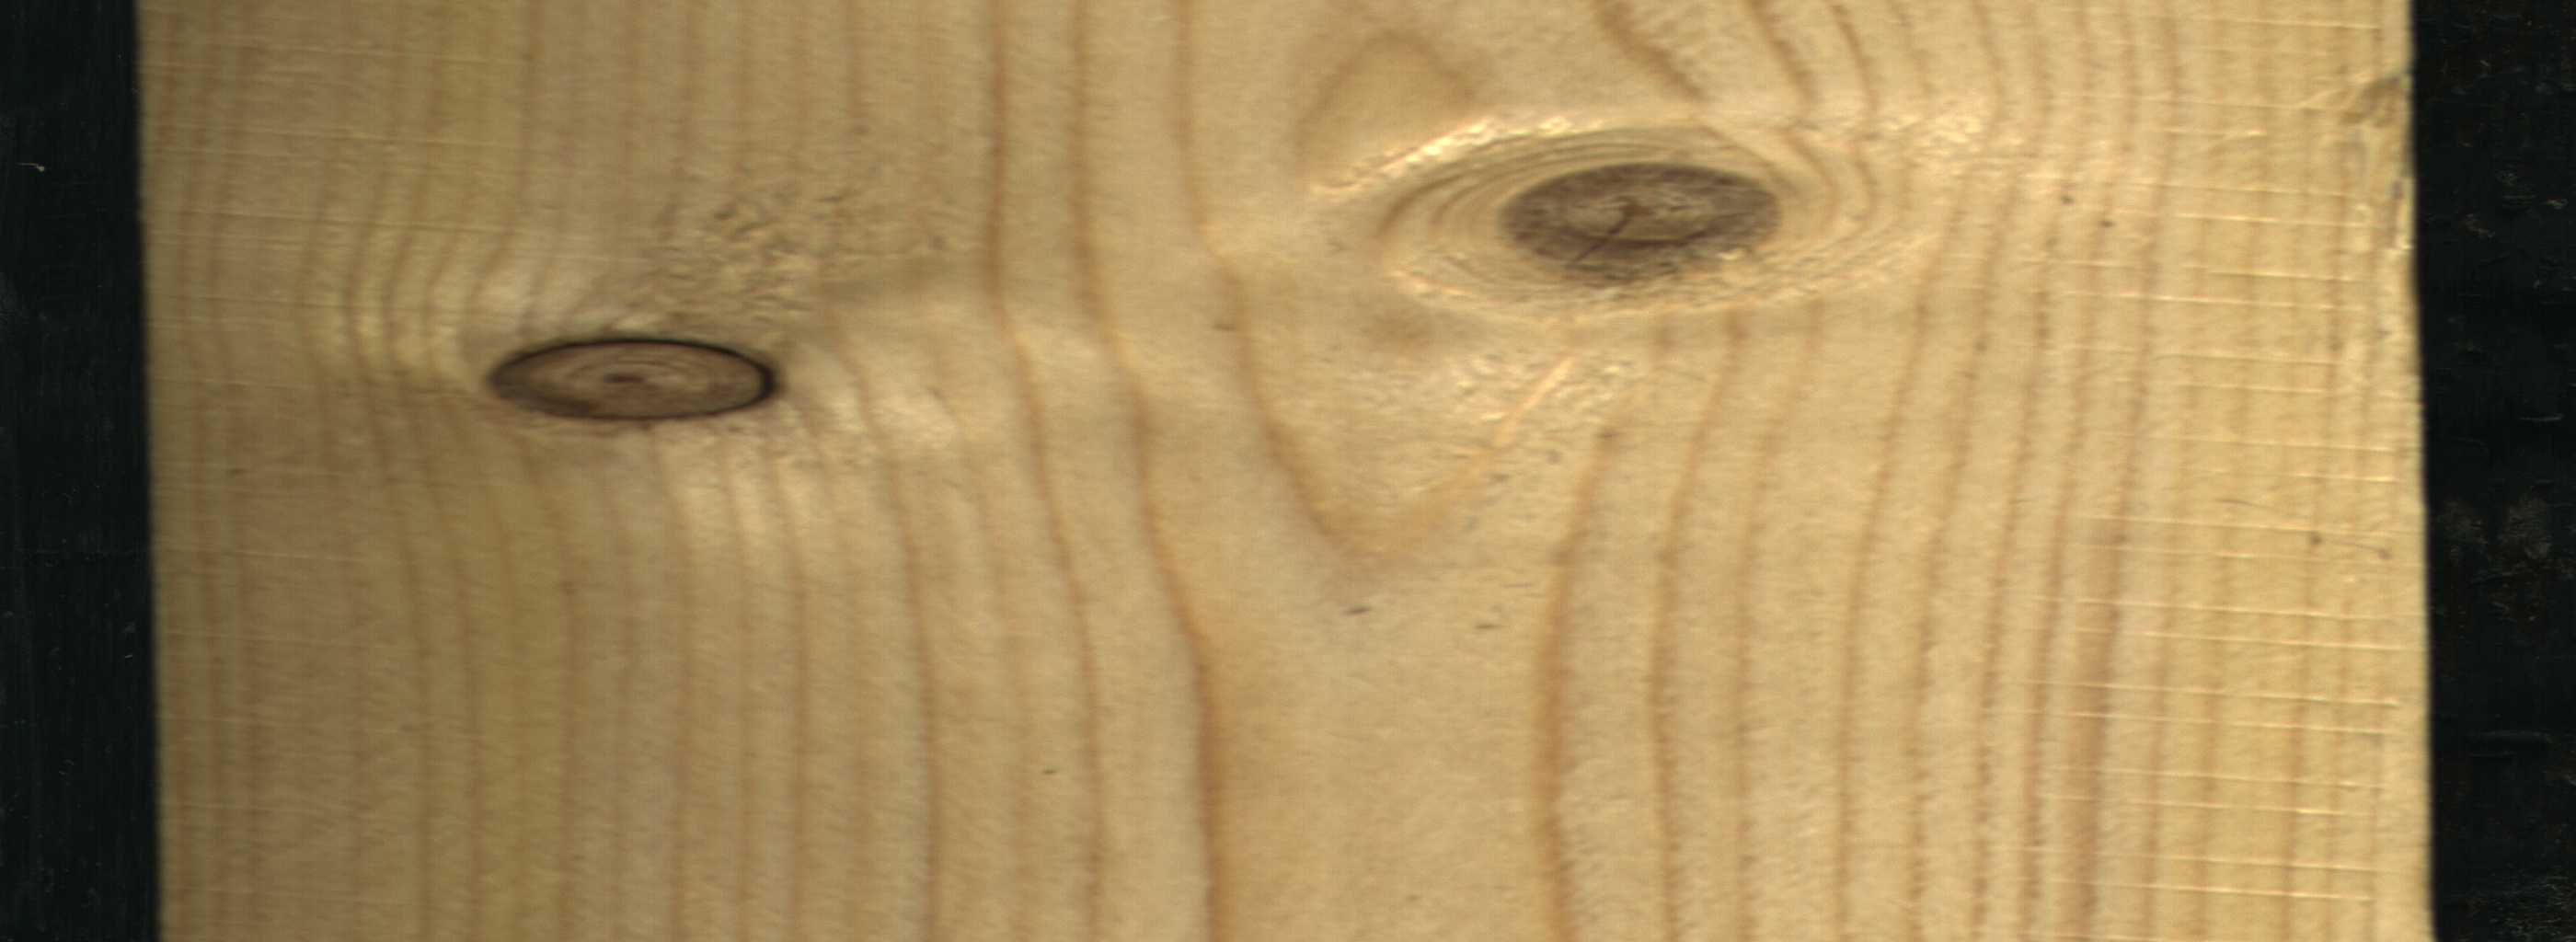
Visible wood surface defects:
Live_Knot
Live_Knot